【题型】选择题　【知识点】平面几何　【难度】easy
如图, $AD$ 是 $\triangle ABC$ 的高, 若 $BD = 2CD = 6$, $\sin \angle DAC = \frac{\sqrt{5}}{5}$, 则 $AD$ 的长为( )

A. 6
B. 5
C. 4
D. 3
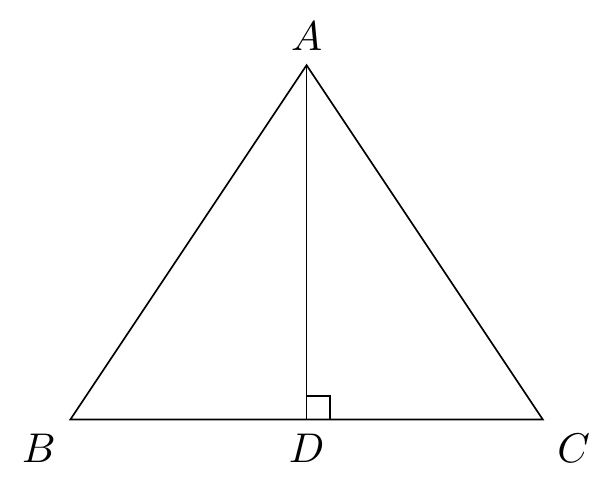
【解答】
解：$\because AD$ 是 $\triangle ABC$ 的高,

$\therefore \angle ADC = 90^\circ$,

$\because BD = 2CD = 6$,

$\therefore CD = 3$,

$\because \sin \angle DAC = \frac{\sqrt{5}}{5}$,

$\therefore \sin \angle DAC = \frac{CD}{AC} = \frac{\sqrt{5}}{5}$,

$\therefore AC = 3\sqrt{5}$,

$\therefore AD = \sqrt{AC^2 - CD^2} = \sqrt{(3\sqrt{5})^2 - 3^2} = \sqrt{45 - 9} = 6$。

故选：A。